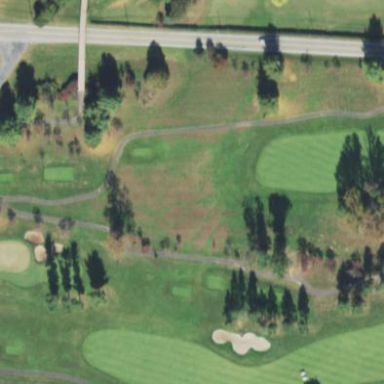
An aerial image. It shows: Rough grassy area used for golf.